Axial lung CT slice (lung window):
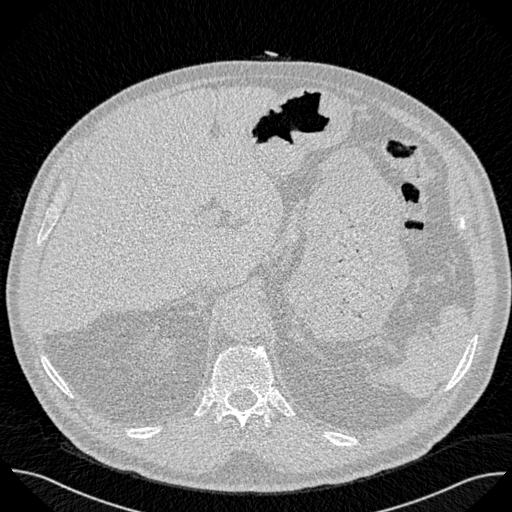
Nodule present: no